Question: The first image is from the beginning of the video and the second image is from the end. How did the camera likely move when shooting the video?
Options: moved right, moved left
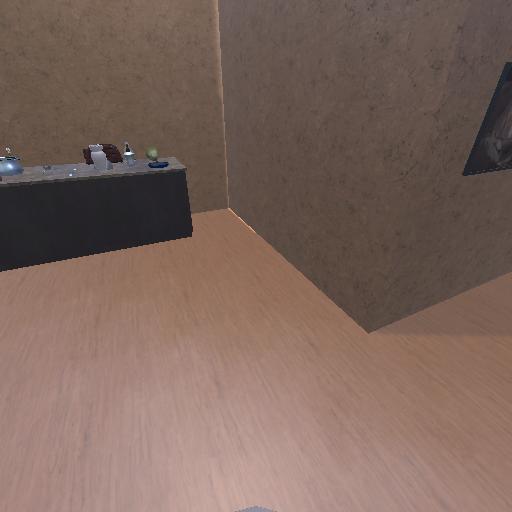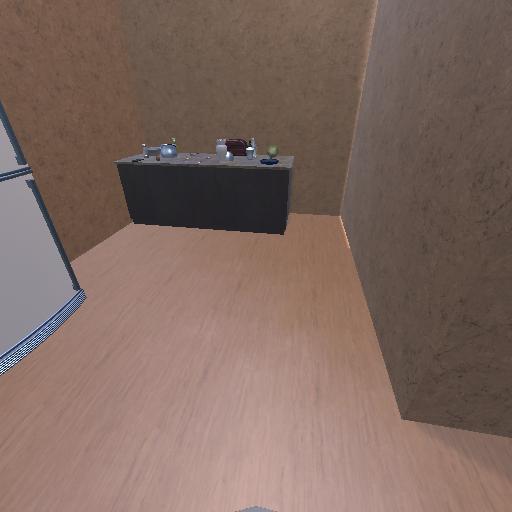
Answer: moved right